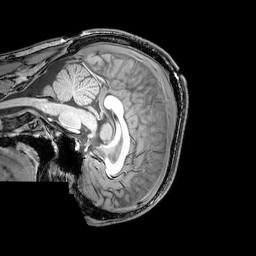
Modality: T1w
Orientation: sagittal
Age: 24
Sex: male
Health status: healthy
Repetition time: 0.081 s
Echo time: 0.037 s